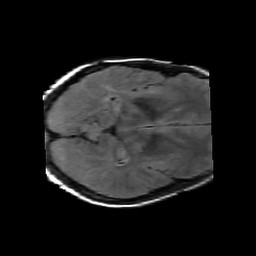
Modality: FLAIR
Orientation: axial
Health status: ill
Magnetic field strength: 3 T